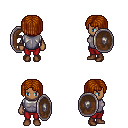
a pixel art fantasy rpg character, female body template, human, dark skin, steel chest armor, red pants, brunette pageboy hairstyle, bracelets, brown shoes, shield, four views (front, back, left, right), 2x2 character sprite sheet, small pixel art, hard edges, no anti-aliasing